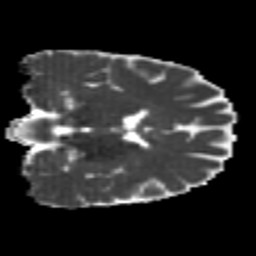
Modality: MD
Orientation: coronal
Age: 26
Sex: male
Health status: healthy
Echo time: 0.074 s